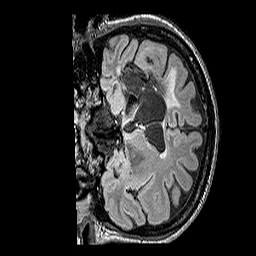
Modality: FLAIR
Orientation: coronal
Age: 31
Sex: female
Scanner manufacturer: siemens
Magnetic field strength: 3 T
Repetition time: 6 s
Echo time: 0.388 s